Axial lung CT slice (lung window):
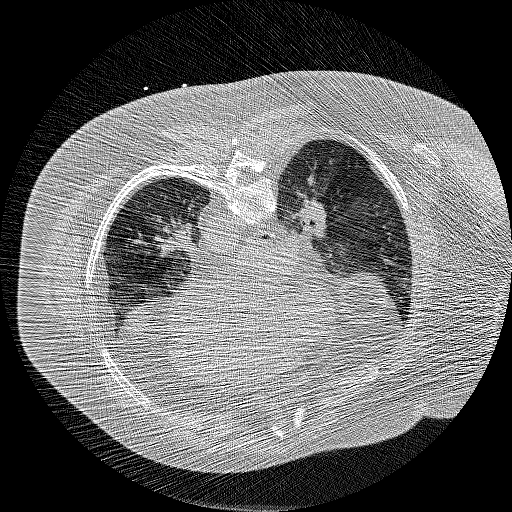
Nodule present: no